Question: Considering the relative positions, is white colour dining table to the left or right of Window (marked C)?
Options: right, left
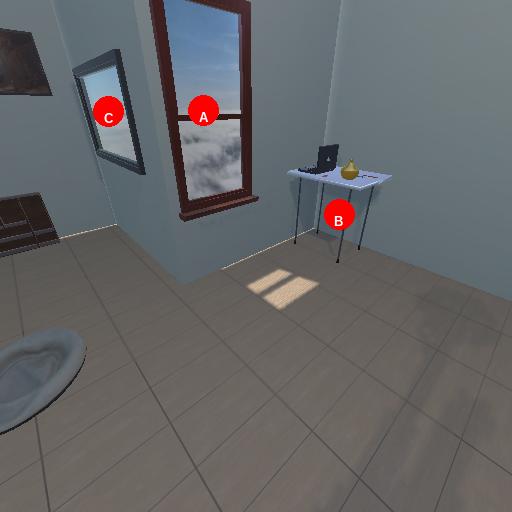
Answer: right